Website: macys
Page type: customer-info-address
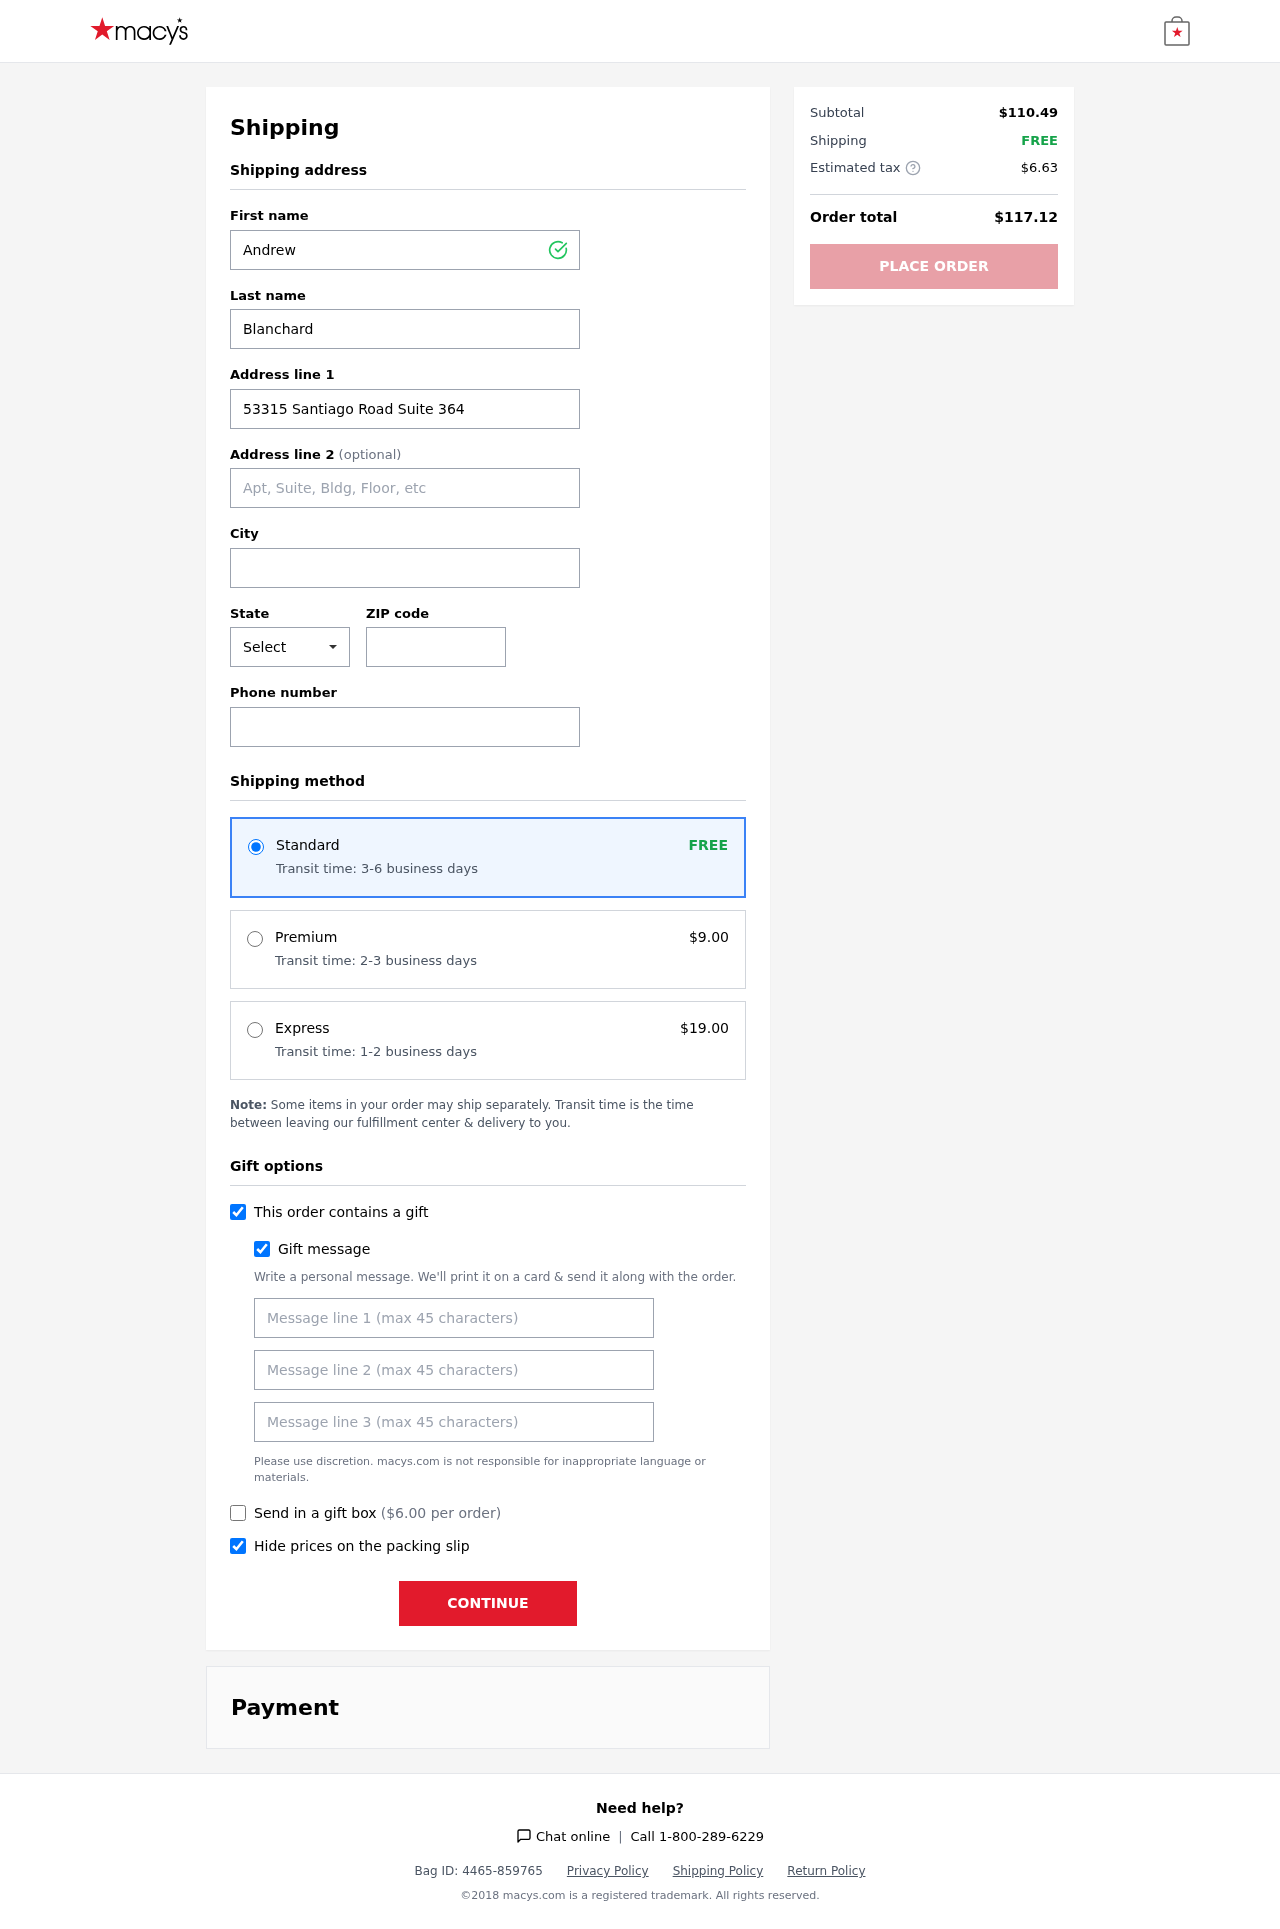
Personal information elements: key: PII_CITY
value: East Jameschester
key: PII_FIRSTNAME
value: Andrew
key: PII_GIFT_MESSAGE
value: Hey Leslie, I thought these cozy chairs would be perfect for those sunny brunches on your patio! I can’t wait to see you enjoying them with friends and family. Cheers to new memories in your beautiful home!  Andrew
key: PII_LASTNAME
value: Blanchard
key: PII_PHONE
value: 4132448351
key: PII_POSTCODE
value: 45827
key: PII_STATE_ABBR
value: ID
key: PII_STREET
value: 53315 Santiago Road Suite 364
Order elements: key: ORDER_SHIPPING_STANDARD
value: FREE
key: ORDER_SHIPPING_STANDARD_TIME
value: Transit time: 3-6 business days
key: ORDER_SHIPPING_PREMIUM
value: $9.00
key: ORDER_SHIPPING_PREMIUM_TIME
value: Transit time: 2-3 business days
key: ORDER_SHIPPING_EXPRESS
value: $19.00
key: ORDER_SHIPPING_EXPRESS_TIME
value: Transit time: 1-2 business days
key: ORDER_GIFT_BOX_FEE
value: $6.00
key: ORDER_SUBTOTAL
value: $110.49
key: ORDER_SHIPPING_COST
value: FREE
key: ORDER_TAX
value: $6.63
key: ORDER_TOTAL
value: $117.12